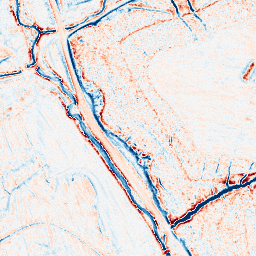
Category: edge_preserving
Decomposition family: anisotropic_diffusion
Decomposition parameters: iterations: 10
kappa: 100
gamma: 0.2
Upsampling method: lanczos
Upsampling parameters: scale: 8
Upsampling scale: 8